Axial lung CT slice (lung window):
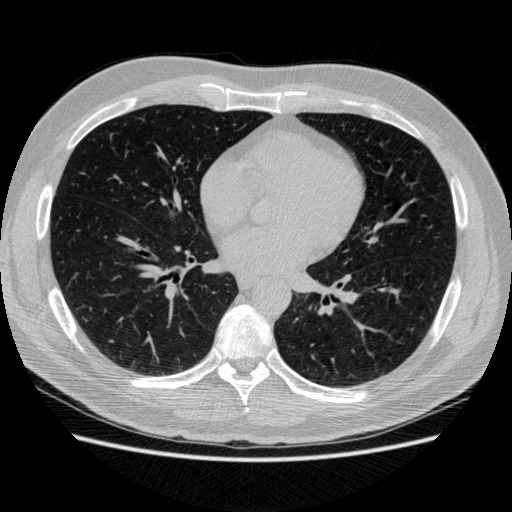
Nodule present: no